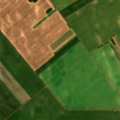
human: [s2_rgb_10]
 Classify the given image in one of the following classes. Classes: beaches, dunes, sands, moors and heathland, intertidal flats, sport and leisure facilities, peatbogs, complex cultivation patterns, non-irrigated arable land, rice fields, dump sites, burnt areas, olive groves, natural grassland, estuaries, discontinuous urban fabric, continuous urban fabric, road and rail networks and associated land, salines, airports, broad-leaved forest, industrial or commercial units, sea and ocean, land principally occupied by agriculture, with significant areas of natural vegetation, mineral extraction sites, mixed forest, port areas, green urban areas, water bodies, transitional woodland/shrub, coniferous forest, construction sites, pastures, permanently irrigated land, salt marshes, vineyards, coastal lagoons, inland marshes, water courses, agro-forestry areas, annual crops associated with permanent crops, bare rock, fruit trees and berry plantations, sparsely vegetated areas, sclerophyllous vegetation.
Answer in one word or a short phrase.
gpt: non-irrigated arable land